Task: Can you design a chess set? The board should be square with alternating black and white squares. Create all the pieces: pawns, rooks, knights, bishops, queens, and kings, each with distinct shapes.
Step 3349:
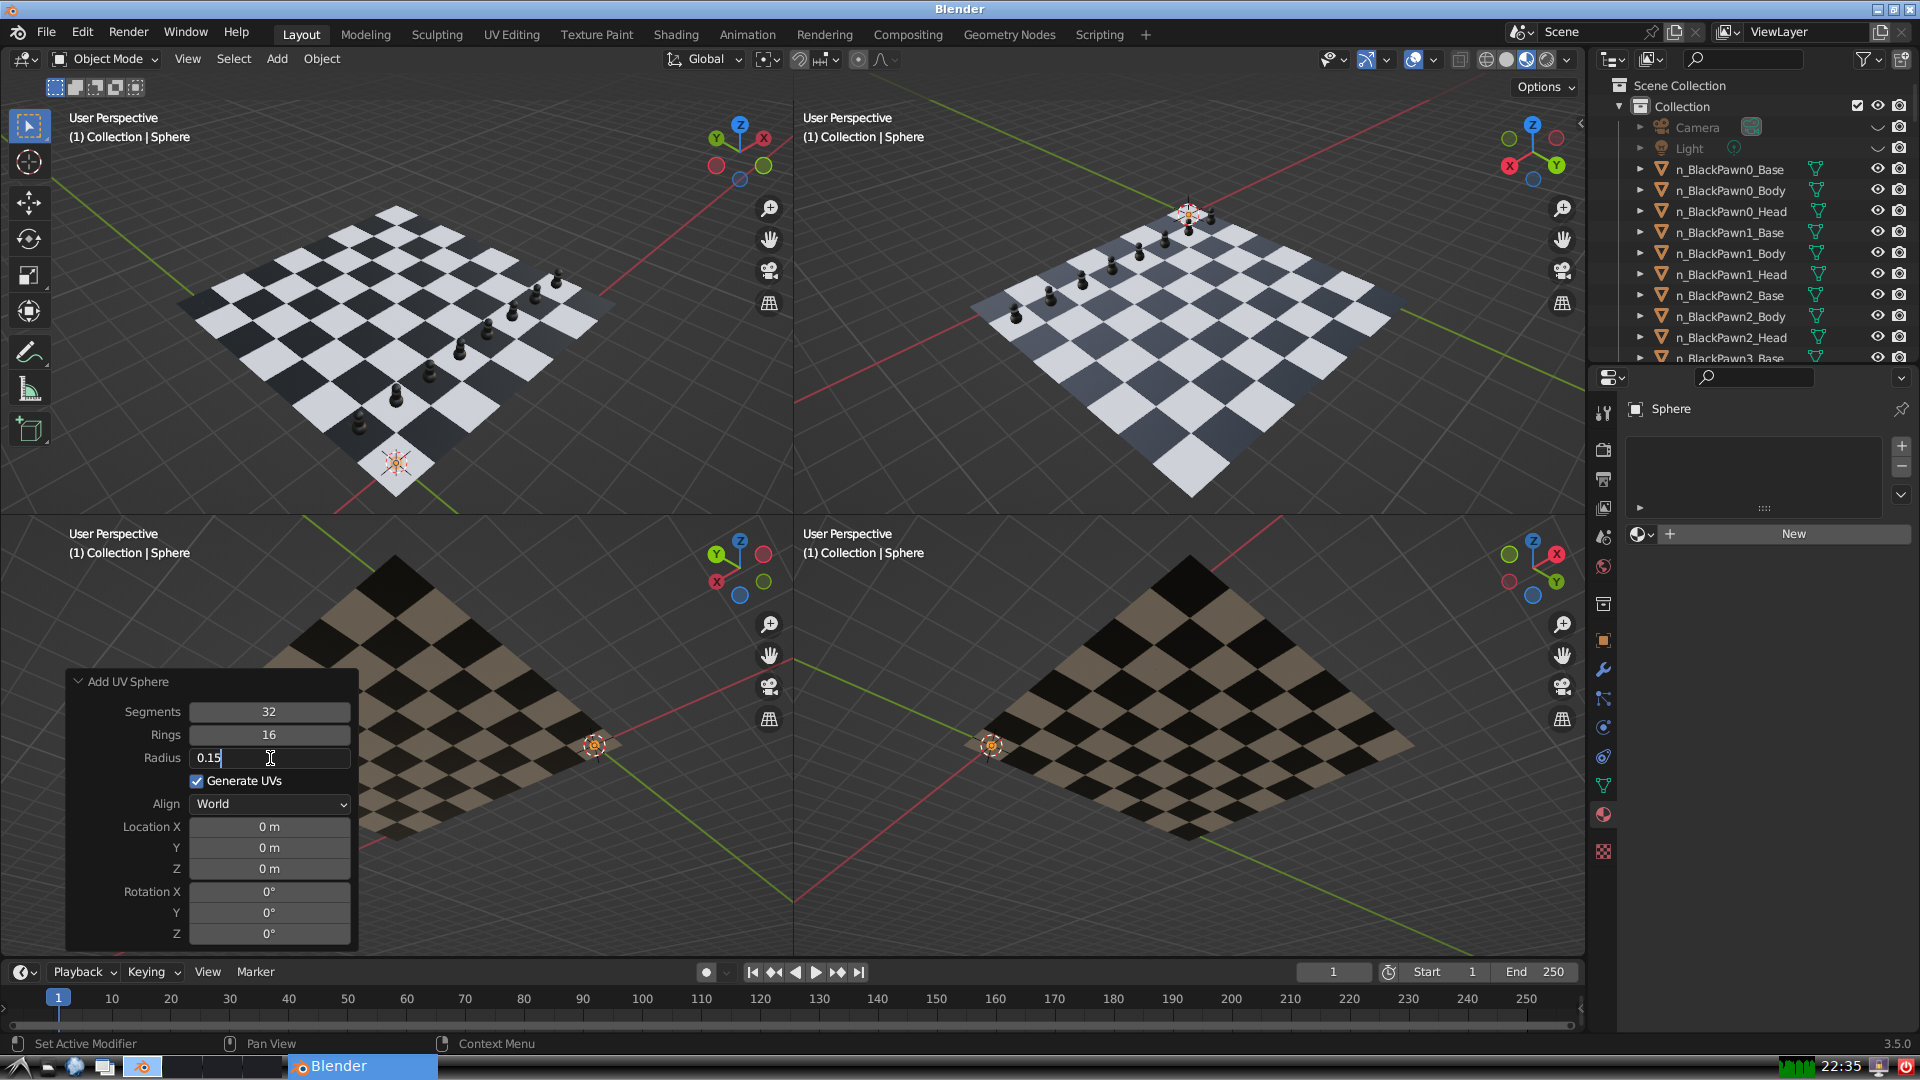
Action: {"key_press": ['Return']}